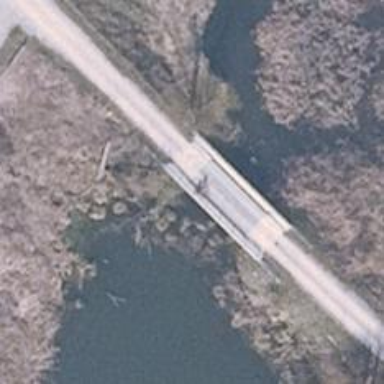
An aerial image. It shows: Paved track running over bridge with grade1 tracktype.